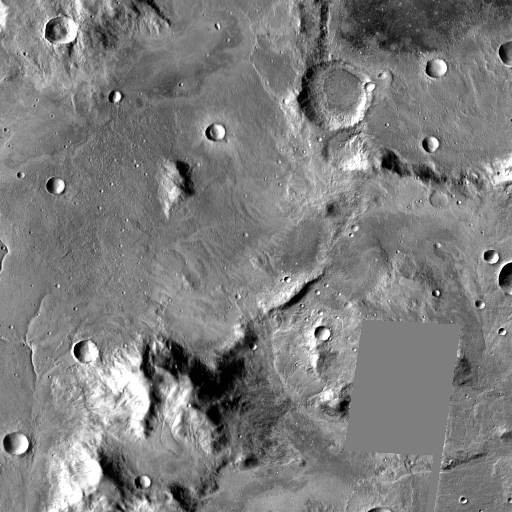
Crater classes present: Background, Other, Buried